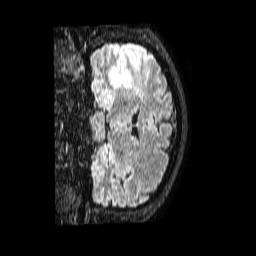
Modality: FLAIR
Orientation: coronal
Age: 50
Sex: female
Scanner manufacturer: philips
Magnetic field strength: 1.5 T
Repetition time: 4.8 s
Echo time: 0.3 s